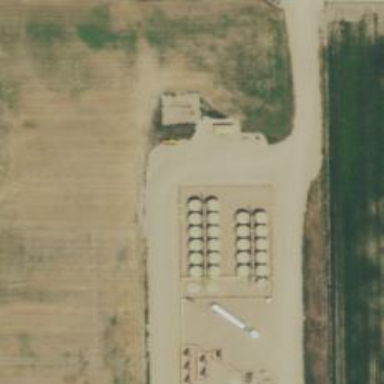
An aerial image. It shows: Storage tank that is man-made.